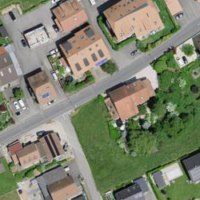
EUNIS habitat code: 54
Species observed at this site:
Allium ursinum